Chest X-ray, AP view. Patient: 50 years old, sex M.
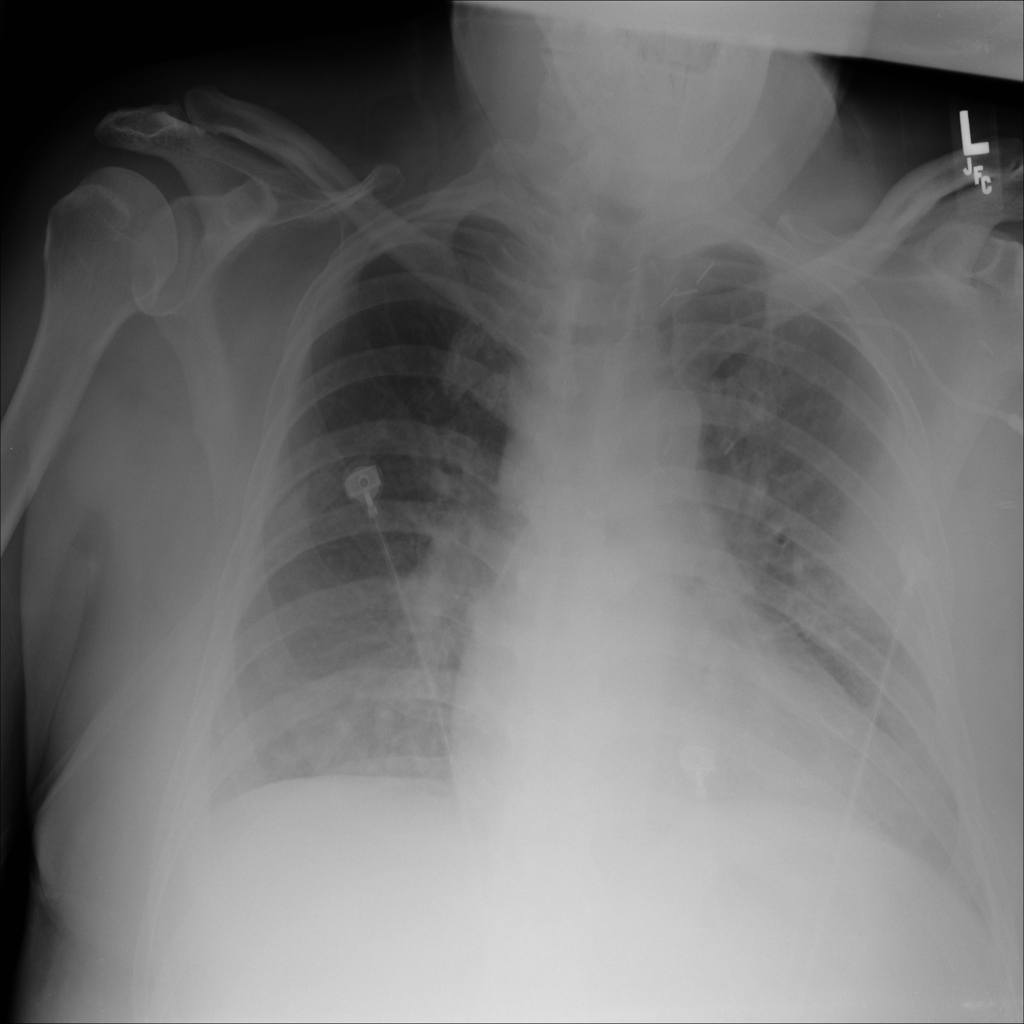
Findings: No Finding